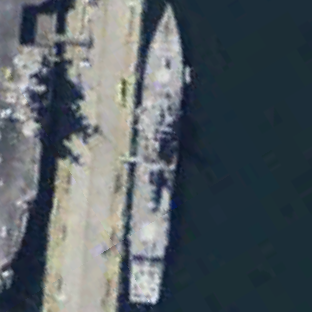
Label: destroyer